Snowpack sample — Snodgrass Mountain, Crested Butte, Colorado (2/4/25, 12:06 PM MST)
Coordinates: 38.923, -106.968
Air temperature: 35 °F
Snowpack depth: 80 cm
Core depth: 30 cm
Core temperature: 35.6 °F
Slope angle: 14°, slope face: 78°
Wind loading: low
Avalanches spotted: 0
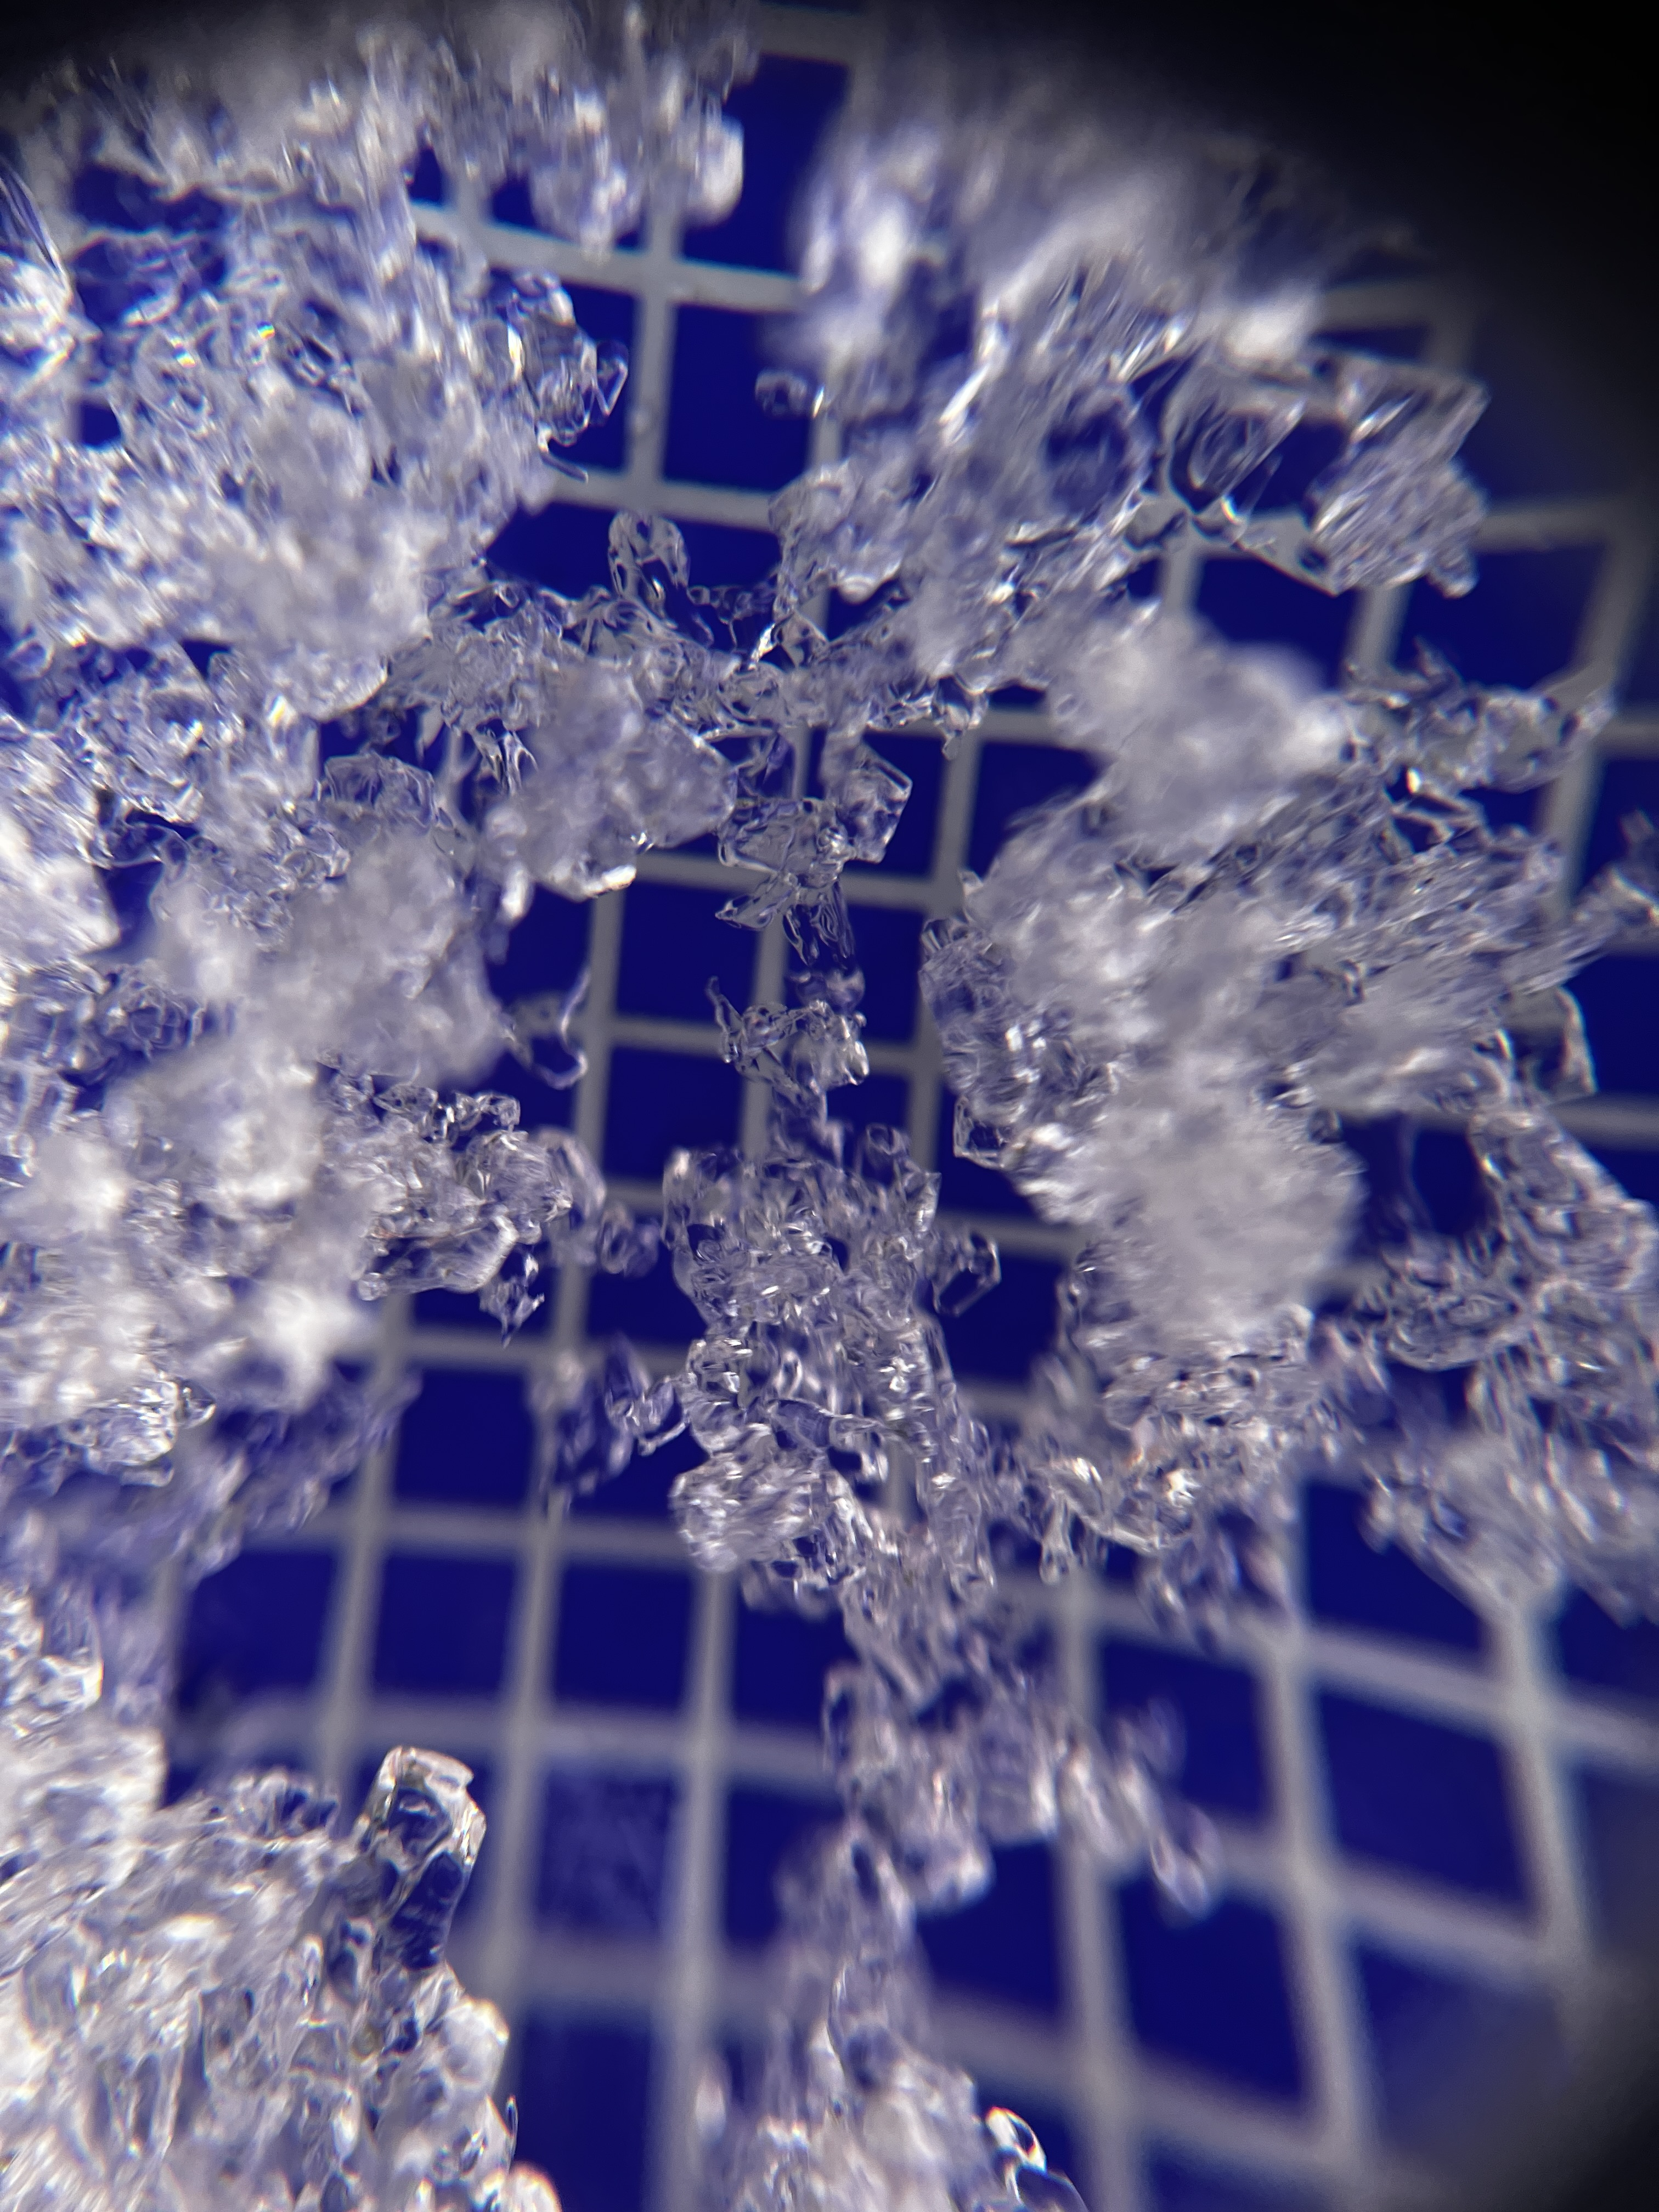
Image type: magnified_profile
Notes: No avalanches nearby, unusually warm weather for the last month reported by residents, Collected 25 yards from treeline